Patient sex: M
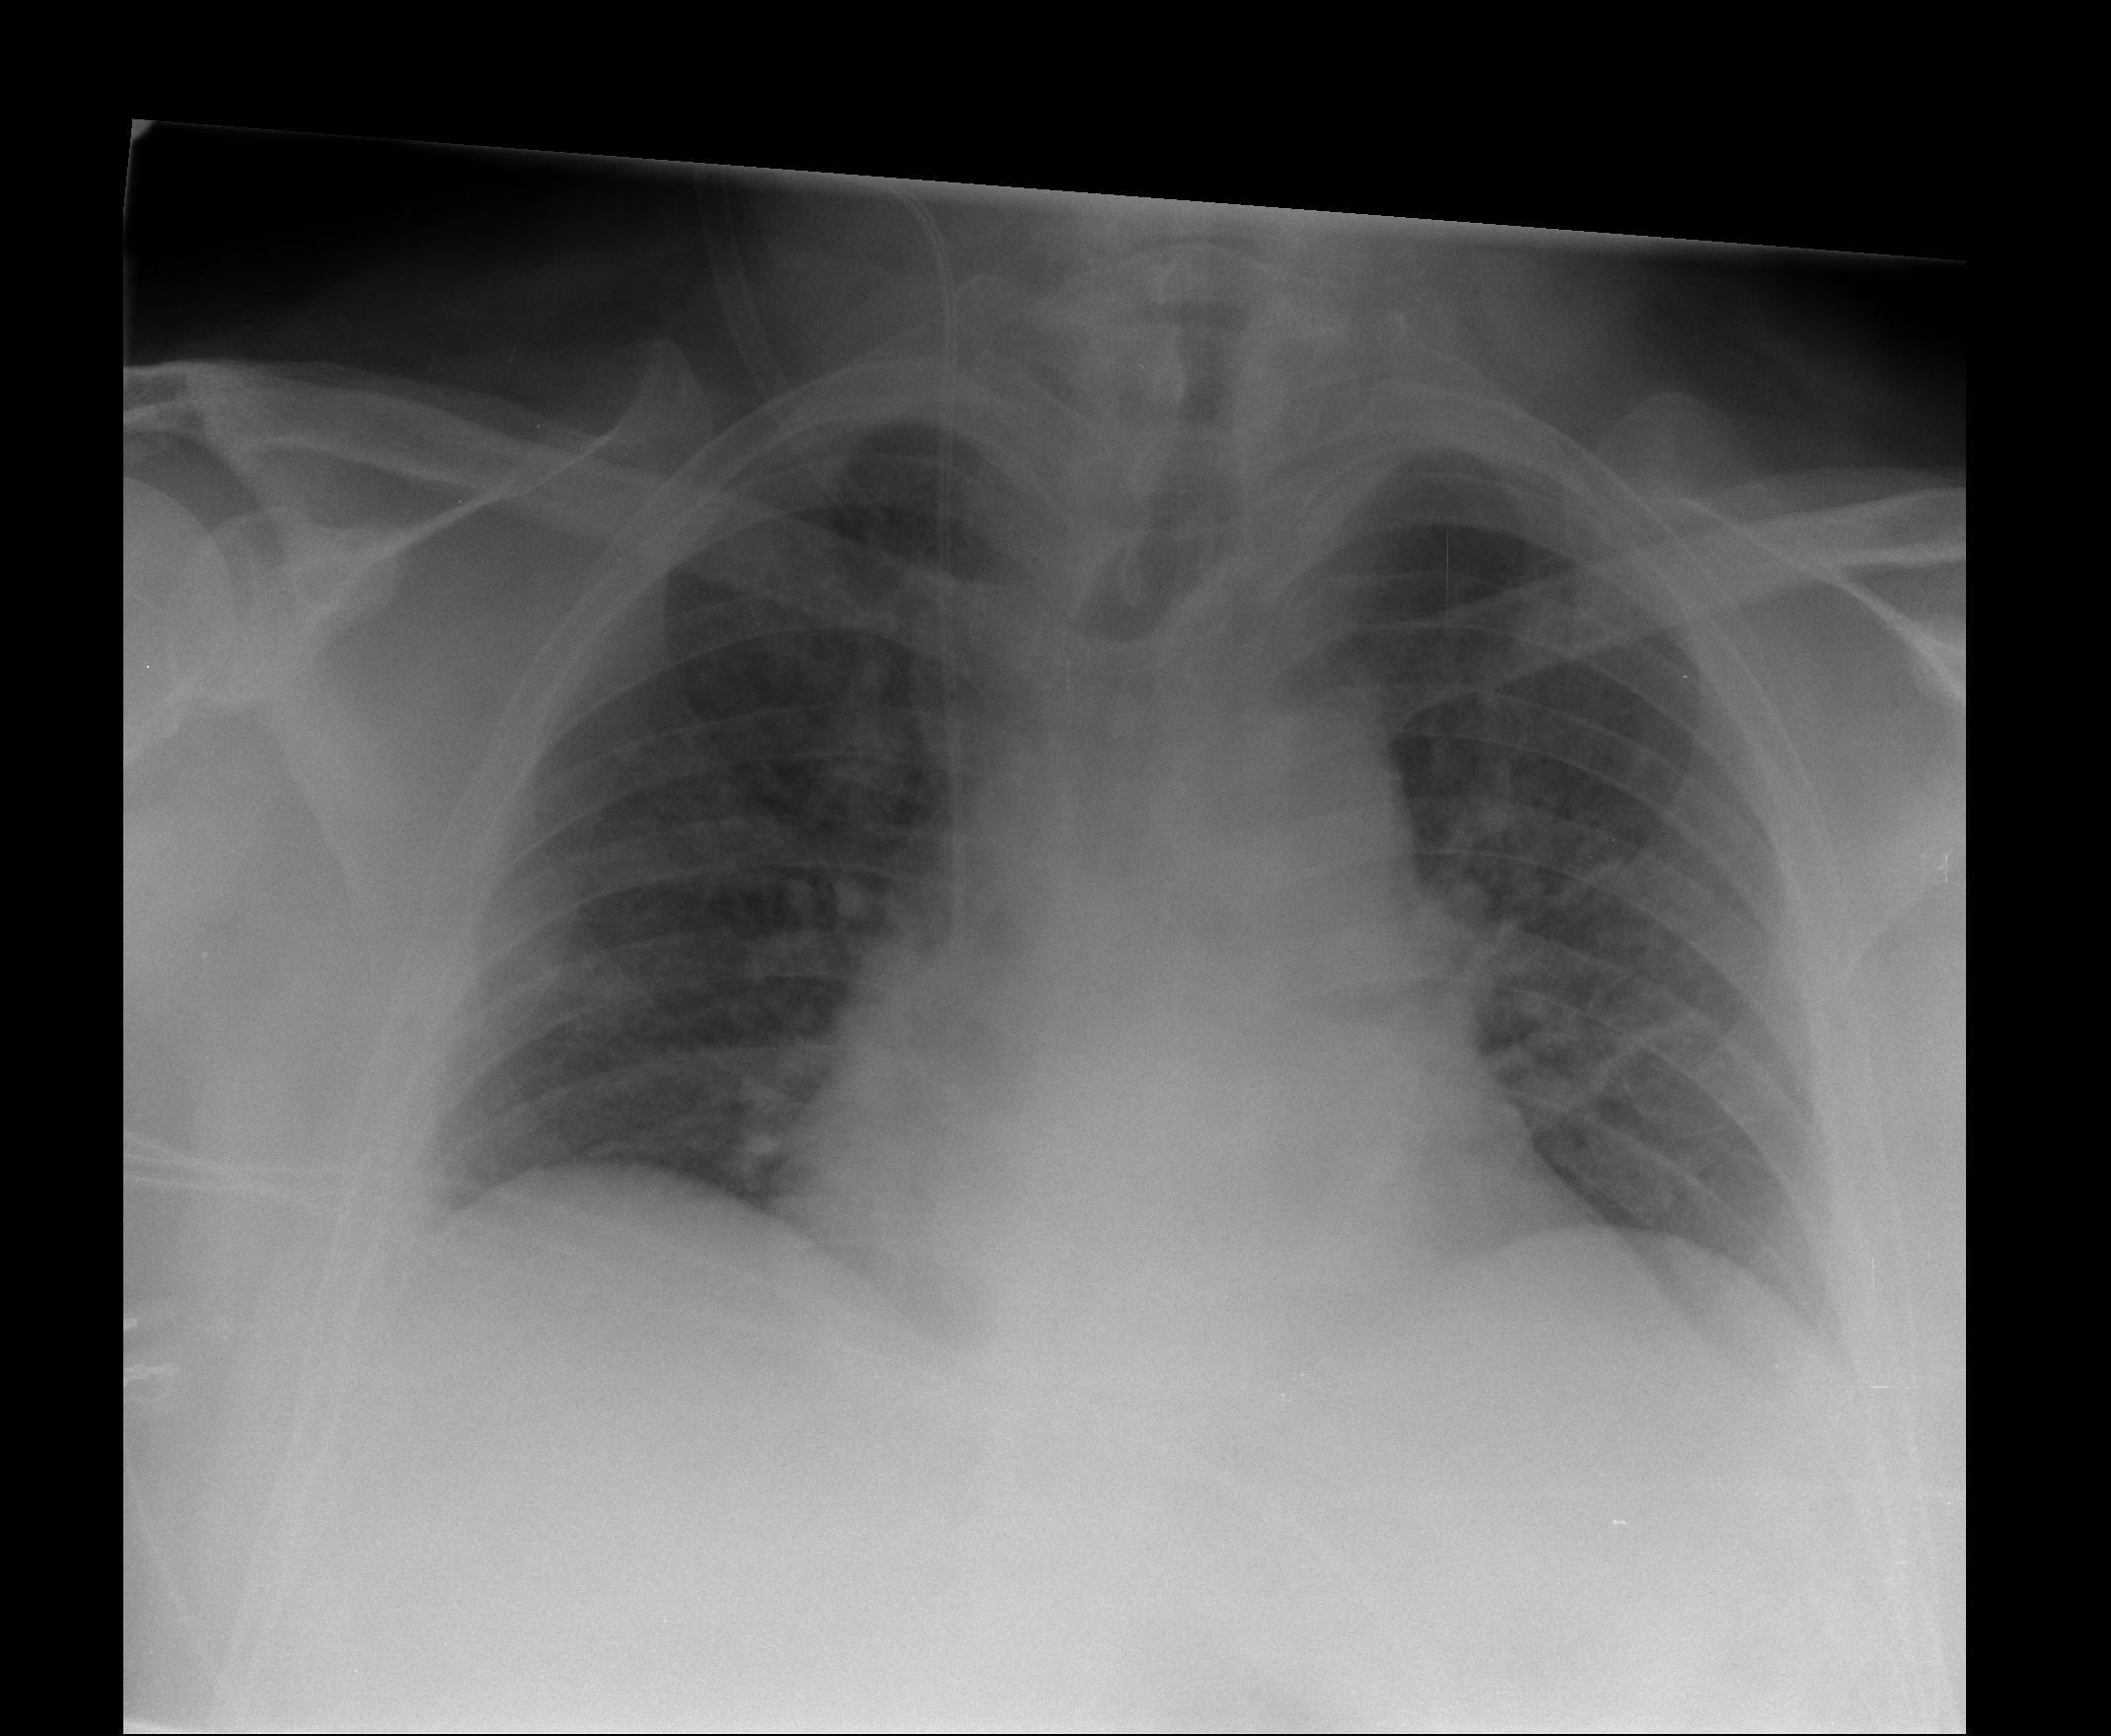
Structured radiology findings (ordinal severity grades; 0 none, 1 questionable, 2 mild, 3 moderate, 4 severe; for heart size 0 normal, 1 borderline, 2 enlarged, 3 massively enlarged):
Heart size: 0
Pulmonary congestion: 0
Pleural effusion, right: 0
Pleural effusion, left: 0
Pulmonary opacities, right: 0
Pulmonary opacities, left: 0
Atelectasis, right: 2
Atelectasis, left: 2